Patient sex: M
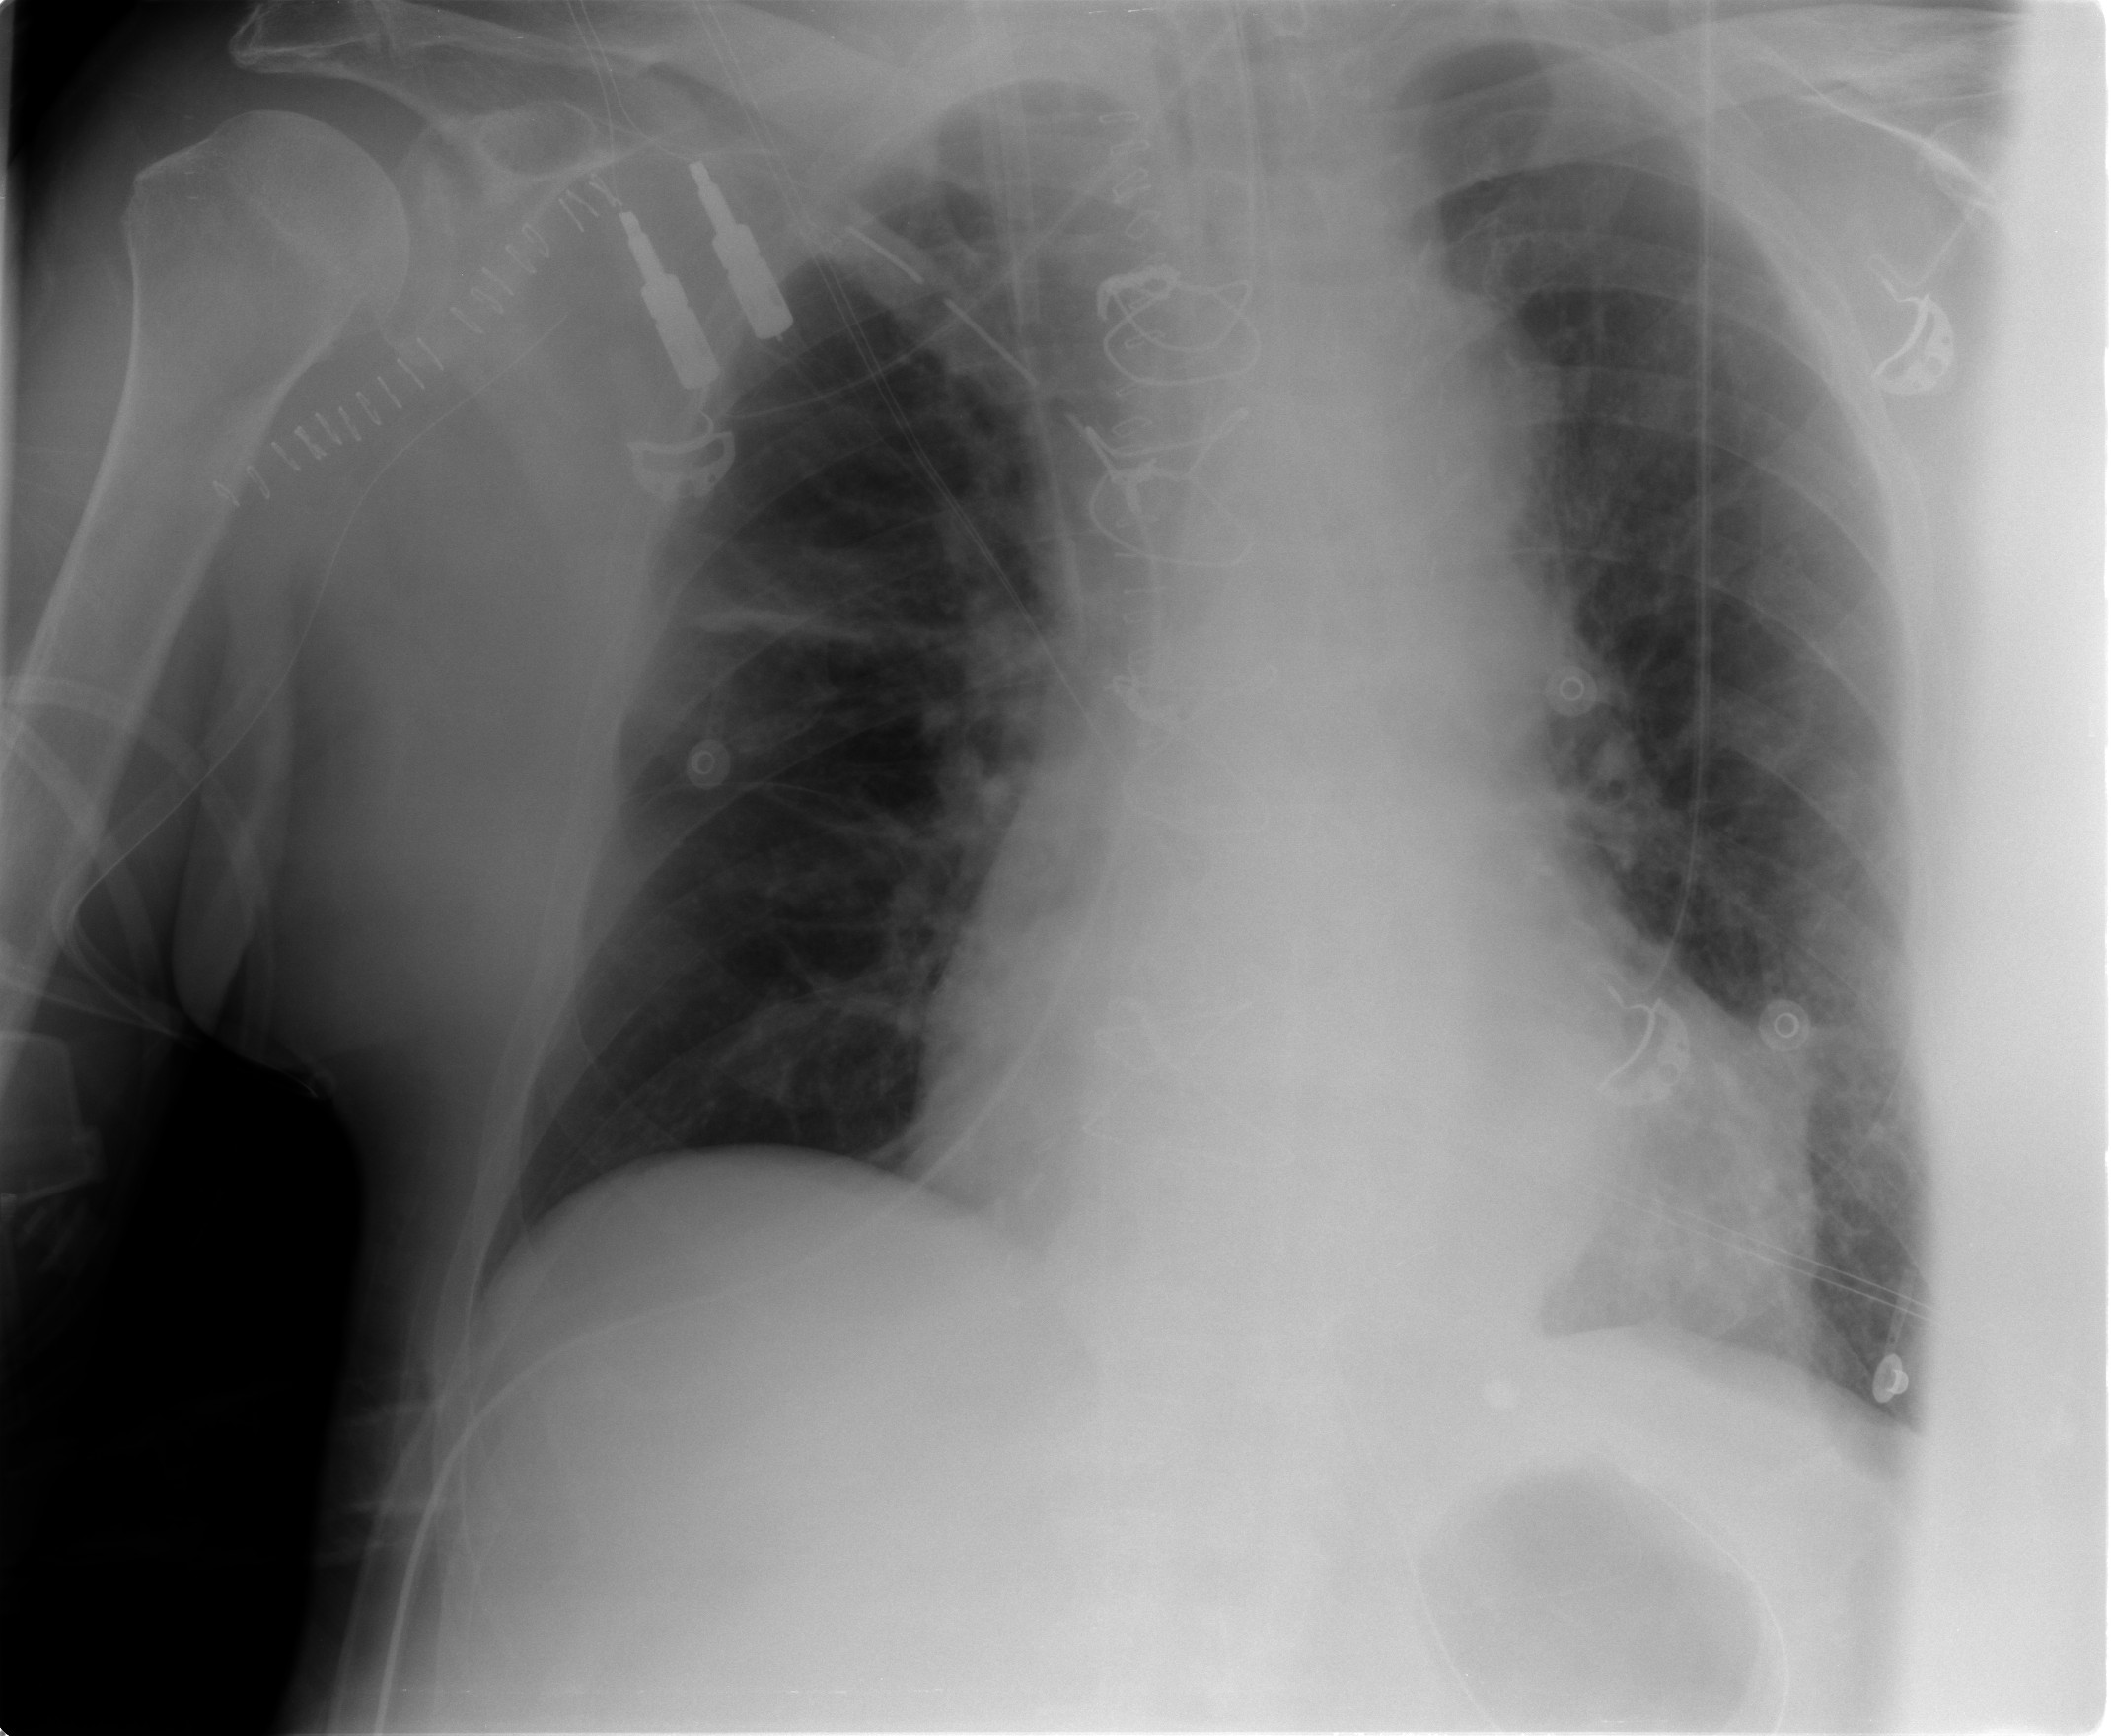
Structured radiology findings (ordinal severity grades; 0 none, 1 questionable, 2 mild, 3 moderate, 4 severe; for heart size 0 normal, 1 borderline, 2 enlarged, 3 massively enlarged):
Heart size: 0
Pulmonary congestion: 1
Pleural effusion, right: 0
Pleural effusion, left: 0
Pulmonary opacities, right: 0
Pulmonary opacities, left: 0
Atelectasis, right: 0
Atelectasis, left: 2